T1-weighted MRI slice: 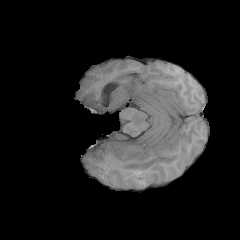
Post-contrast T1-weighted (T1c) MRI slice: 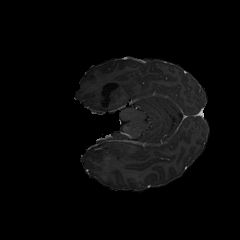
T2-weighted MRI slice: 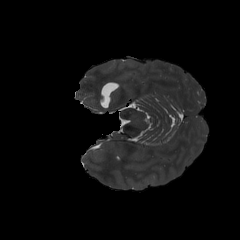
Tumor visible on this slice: no